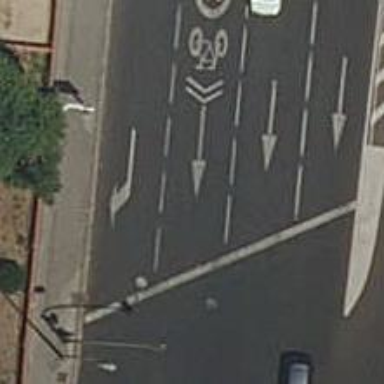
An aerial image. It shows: Road with traffic signals.